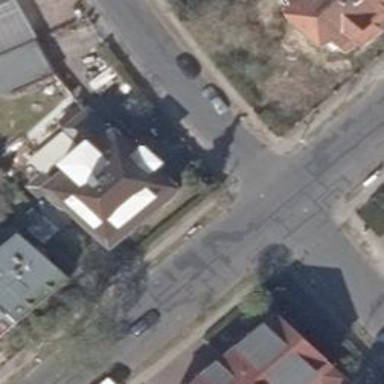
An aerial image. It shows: Unmarked crossing on the road.